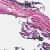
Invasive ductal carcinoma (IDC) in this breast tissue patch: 0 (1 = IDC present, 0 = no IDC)